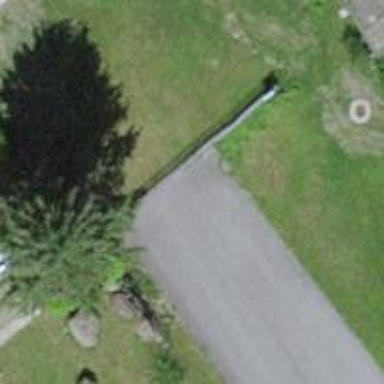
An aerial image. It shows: Retaining wall.